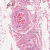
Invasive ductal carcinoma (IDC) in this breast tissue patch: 0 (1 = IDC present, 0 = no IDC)